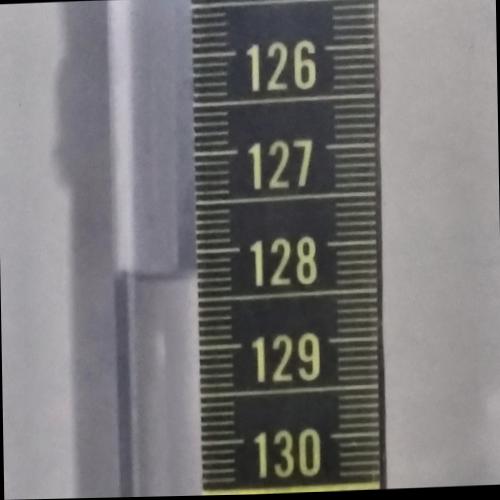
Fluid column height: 128.3 cm